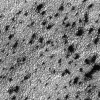
Atmospheric dust classification: not_dusty